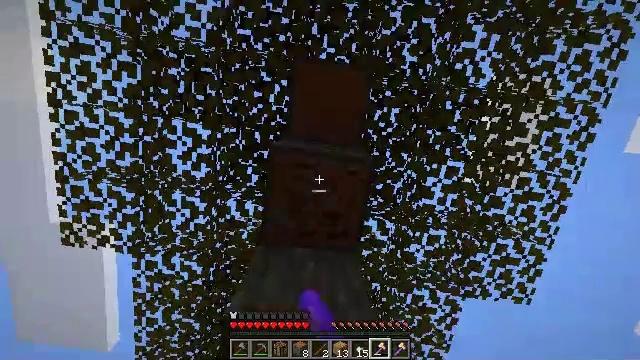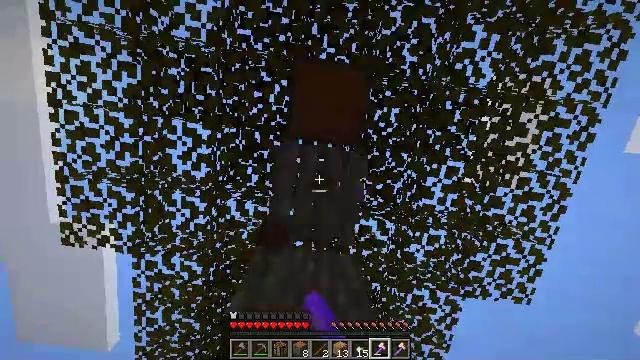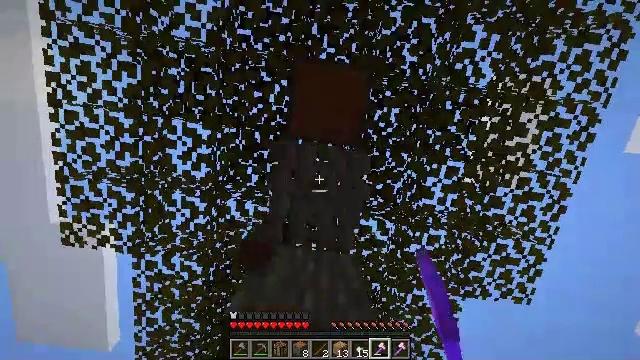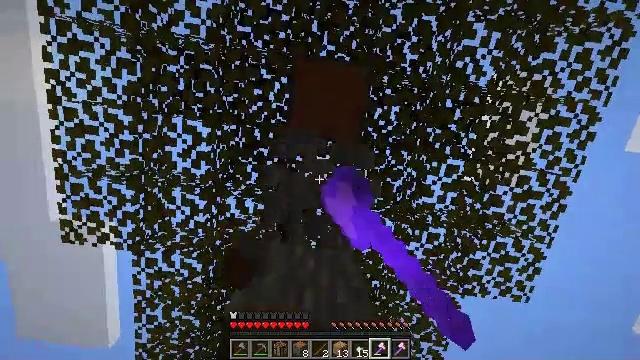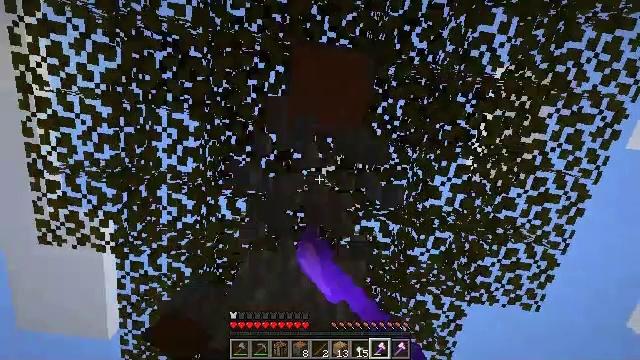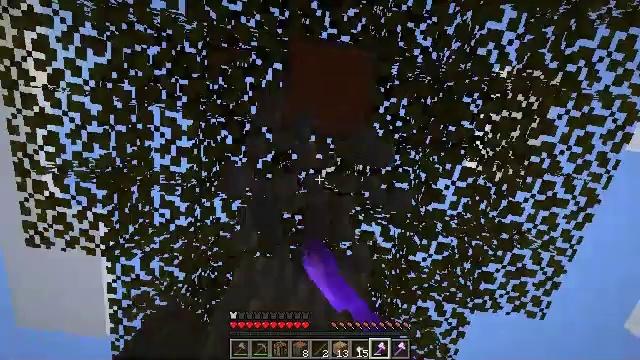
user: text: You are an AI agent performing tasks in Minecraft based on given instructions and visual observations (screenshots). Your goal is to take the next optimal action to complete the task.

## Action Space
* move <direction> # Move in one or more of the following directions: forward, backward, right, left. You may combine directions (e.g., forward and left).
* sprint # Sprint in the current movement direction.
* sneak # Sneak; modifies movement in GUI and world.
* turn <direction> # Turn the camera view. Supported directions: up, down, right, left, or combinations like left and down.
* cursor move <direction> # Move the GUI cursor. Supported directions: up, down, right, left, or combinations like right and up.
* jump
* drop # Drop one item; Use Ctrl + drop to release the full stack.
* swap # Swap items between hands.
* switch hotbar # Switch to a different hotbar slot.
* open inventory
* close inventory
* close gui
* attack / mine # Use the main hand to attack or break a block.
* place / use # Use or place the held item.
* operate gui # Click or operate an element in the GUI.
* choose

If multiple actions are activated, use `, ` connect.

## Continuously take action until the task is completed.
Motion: motion action
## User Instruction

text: Break the acacia log from the tree.
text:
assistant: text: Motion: attack / mine
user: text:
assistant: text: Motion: attack / mine
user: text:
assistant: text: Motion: attack / mine
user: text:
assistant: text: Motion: move forward, turn down, attack / mine, jump
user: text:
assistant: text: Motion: move forward, attack / mine, jump
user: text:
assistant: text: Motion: attack / mine, jump